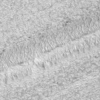
Label: not_dusty